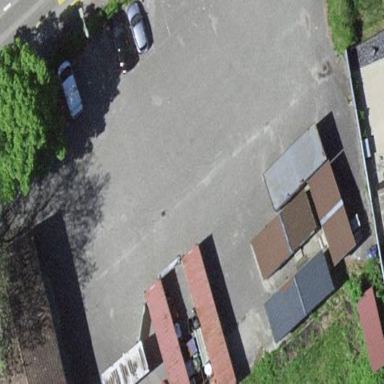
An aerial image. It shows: Parking area.